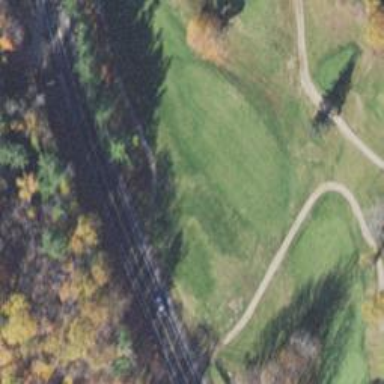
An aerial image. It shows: View of golf hole.